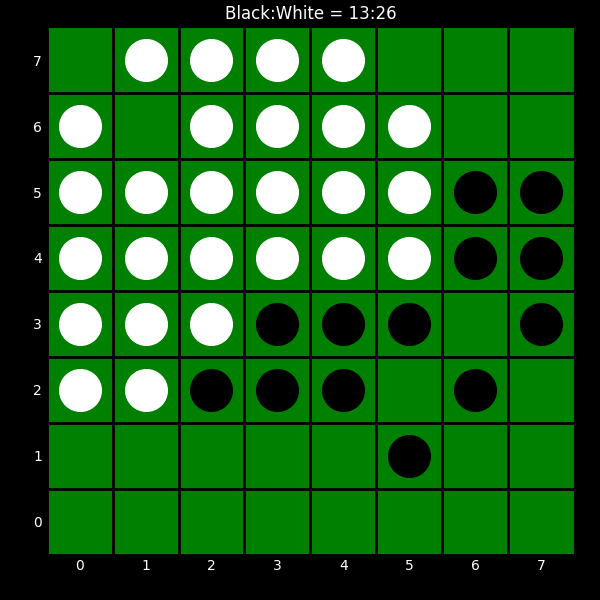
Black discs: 13
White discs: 26